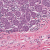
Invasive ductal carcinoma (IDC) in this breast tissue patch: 0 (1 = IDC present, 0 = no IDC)